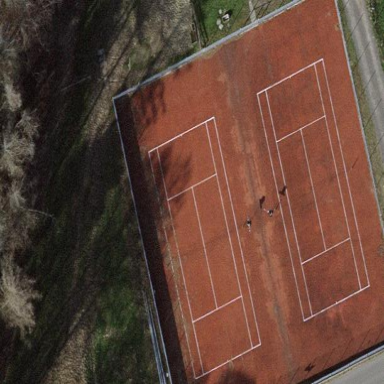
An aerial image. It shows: Tennis court on pitch.